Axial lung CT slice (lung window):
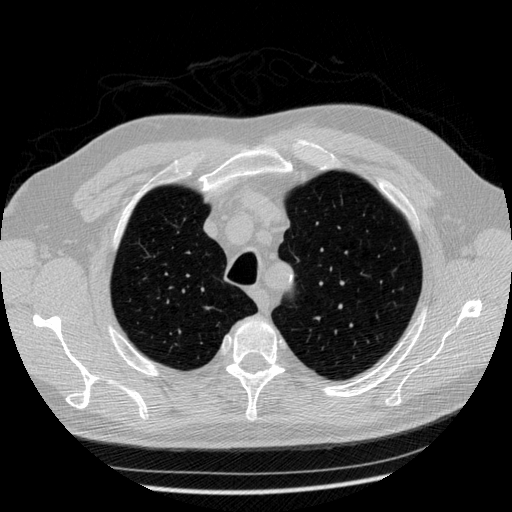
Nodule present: no